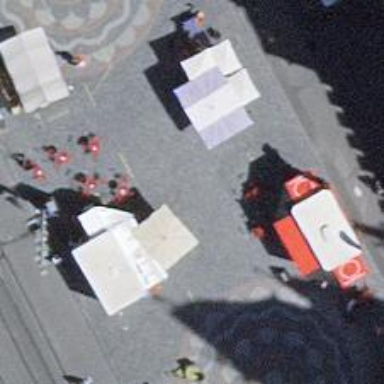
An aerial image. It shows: Marketplace.